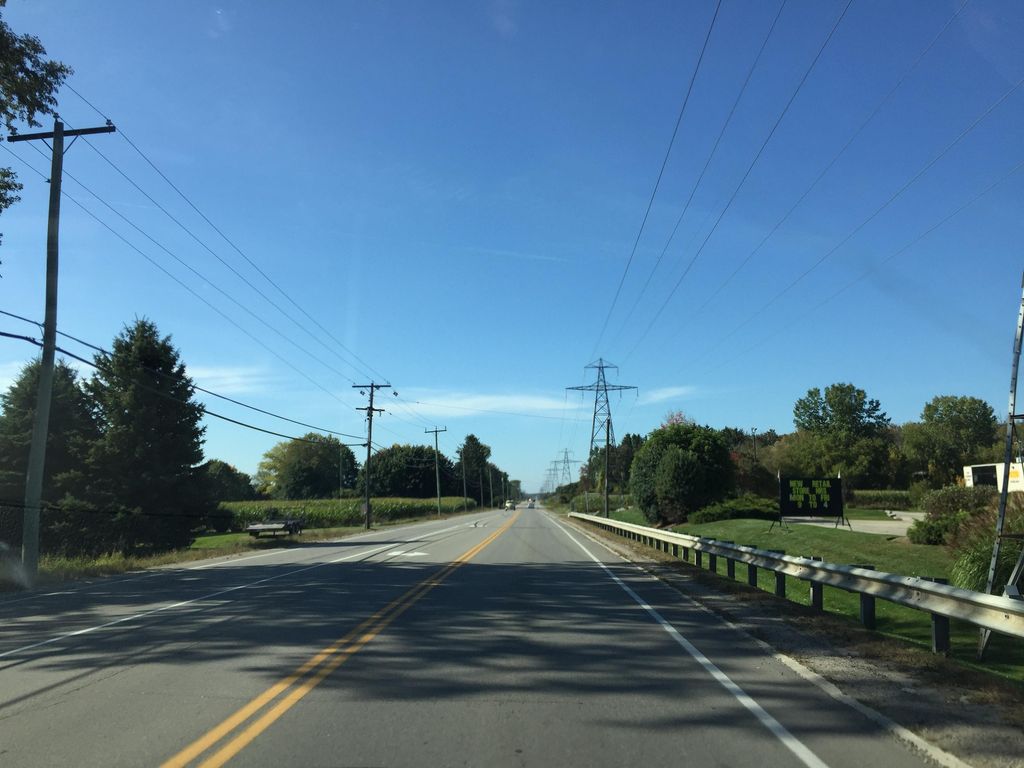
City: kitchener-waterloo